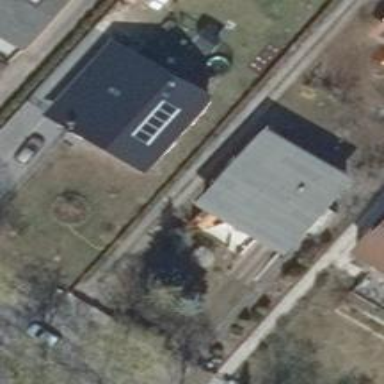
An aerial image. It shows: Detached building with flat roof.